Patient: sex M, age 29
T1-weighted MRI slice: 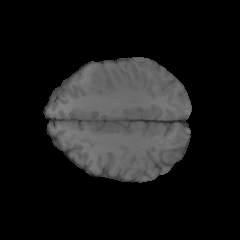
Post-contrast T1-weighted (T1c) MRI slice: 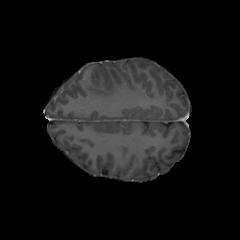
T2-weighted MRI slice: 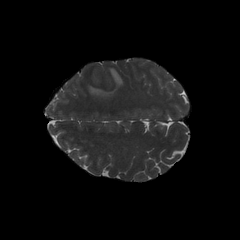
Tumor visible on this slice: yes
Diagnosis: Glioblastoma, IDH-wildtype
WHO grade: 4